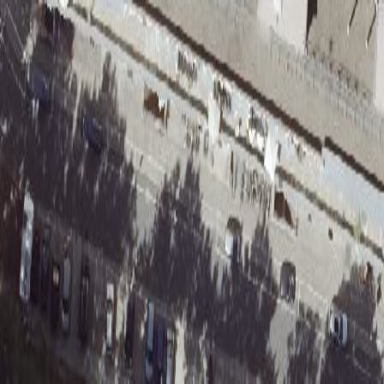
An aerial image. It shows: Parking area with paving stones. It is designed as half on the kerb.